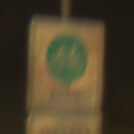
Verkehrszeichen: BeginnFahrradzone
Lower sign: MehrspurigeFahrzeugeFrei5
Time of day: Night
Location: Outdoor (Urban)
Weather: Clear
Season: NotSpecified
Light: Artificial